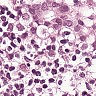
Metastatic tissue present: yes